Field crop: maize
Growth stage: 2
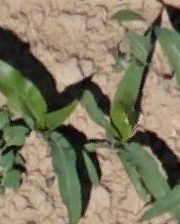
Species: maize